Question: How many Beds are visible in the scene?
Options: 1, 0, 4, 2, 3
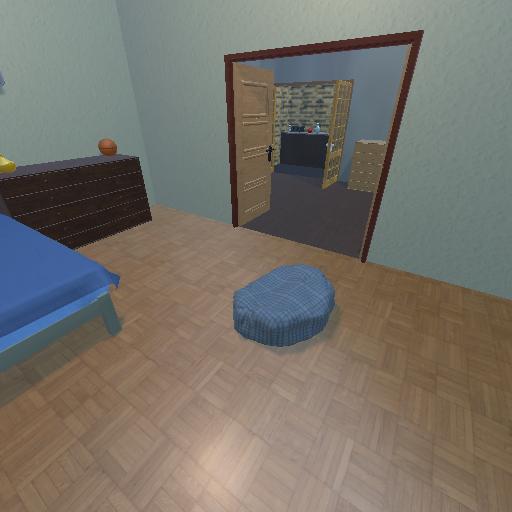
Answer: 1